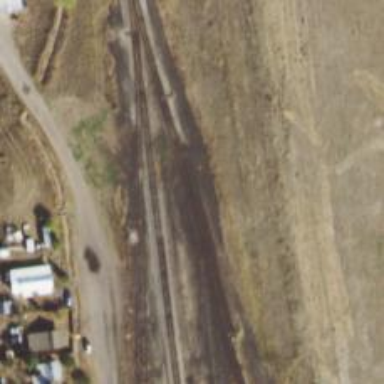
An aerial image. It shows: Railway siding with rails.